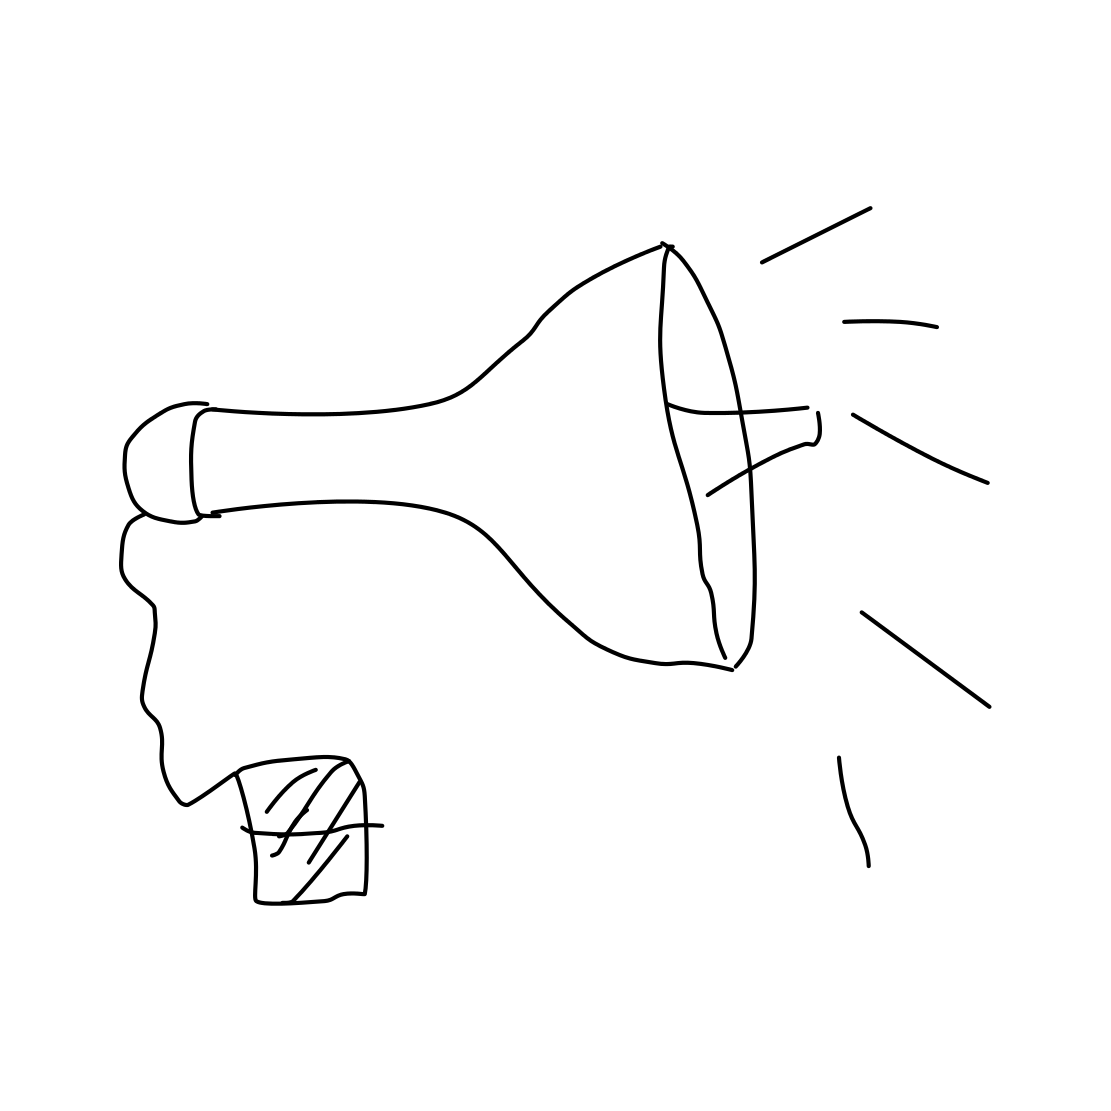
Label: megaphone